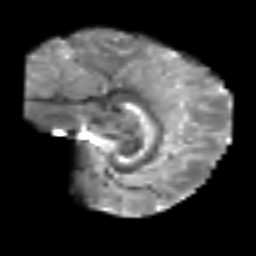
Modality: T2w
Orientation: sagittal
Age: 47
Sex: female
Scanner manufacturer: siemens
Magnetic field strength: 3 T
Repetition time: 6.1 s
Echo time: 0.101 s